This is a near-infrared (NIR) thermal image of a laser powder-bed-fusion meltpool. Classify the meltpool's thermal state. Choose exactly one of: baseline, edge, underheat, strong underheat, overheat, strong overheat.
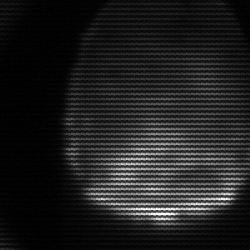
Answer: edge